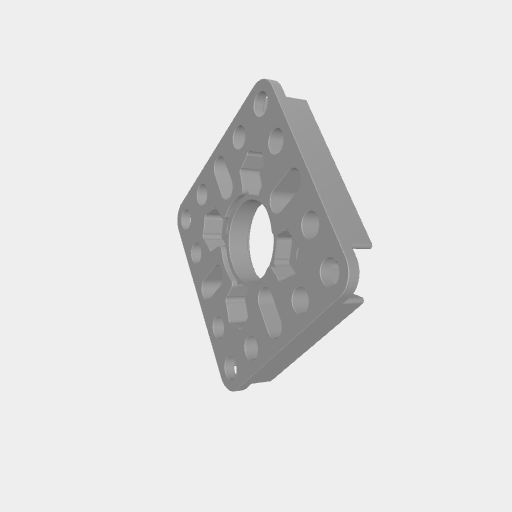
Part: FlatPatternMount